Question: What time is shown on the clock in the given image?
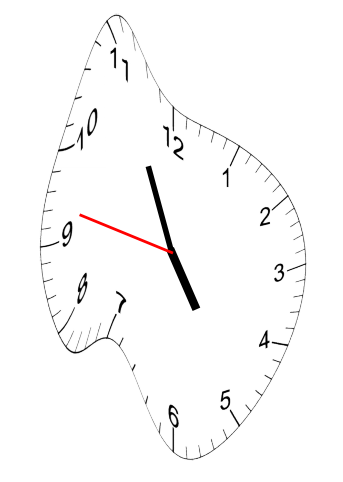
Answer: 04:55:47